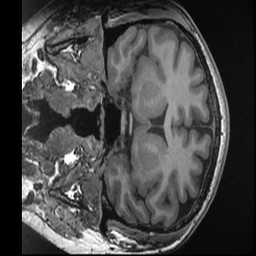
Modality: T1w
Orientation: coronal
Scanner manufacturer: ge
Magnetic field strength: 3 T
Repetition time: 0.007788 s
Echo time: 0.00302 s